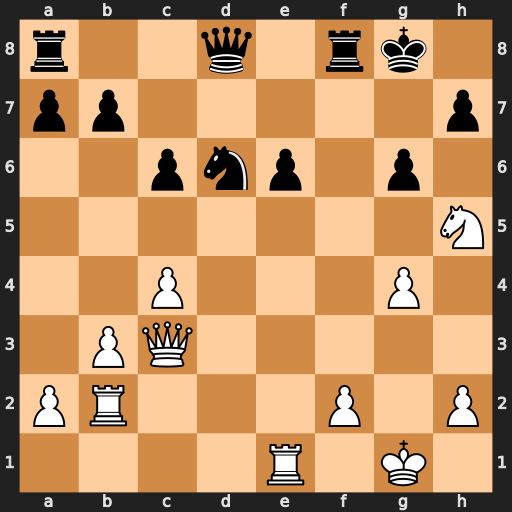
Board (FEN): r2q1rk1/pp5p/2pnp1p1/7N/2P3P1/1PQ5/PR3P1P/4R1K1
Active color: w
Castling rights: -
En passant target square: -
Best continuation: Qg7#